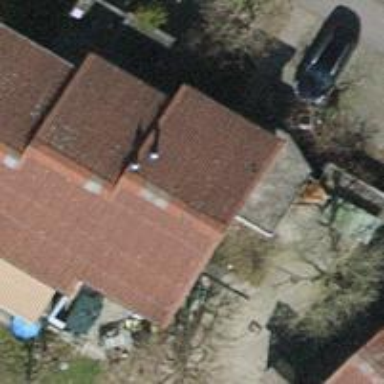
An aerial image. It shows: Semidetached house with gabled tile roof.